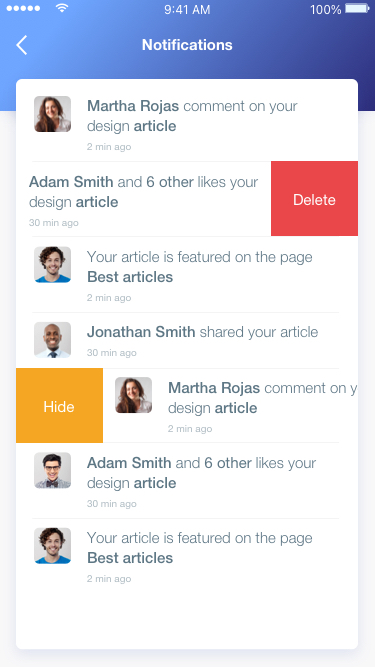
Text in this UI design:
Notifications
Martha Rojas comment on your
design article
2 min ago
Adam Smith and 6 other likes your
design article
30 min ago
Your article is featured on the page
Best articles
2 min ago
Jonathan Smith shared your article
30 min ago
Martha Rojas comment on your
design article
2 min ago
Adam Smith and 6 other likes your
design article
30 min ago
Your article is featured on the page
Best articles
2 min ago
Delete
Hide